Question: I want to load data into expandable list view, mProductList contains all the data should load to header and child list. I have loaded the data to header list. But I don't know how to load the data to child list. I have used this tutorial to do my expandable list view (<URL>.
Can anyone guide me how can I achieve it please. Any help will be appreciated.
ProductAdapter.java
'''
public class ProductAdapter extends BaseExpandableListAdapter {
private Context _context;
private List<String> _listDataHeader;
private LayoutInflater mInflater;
private boolean mShowQuantity;
private HashMap<String, List<String>> _listDataChild;
public ProductAdapter(Context context, List<String> listDataHeader,
LayoutInflater inflater,
HashMap<String, List<String>> listChildData, boolean showQuantity) {
this._context = context;
this._listDataHeader = listDataHeader;
mInflater = inflater;
mShowQuantity = showQuantity;
this._listDataChild = listChildData;
}
@Override
public Object getChild(int groupPosition, int childPosititon) {
return this._listDataChild.get(this._listDataHeader.get(groupPosition))
.get(childPosititon);
}
@Override
public long getChildId(int groupPosition, int childPosition) {
return childPosition;
}
@Override
public View getChildView(int groupPosition, final int childPosition,
boolean isLastChild, View convertView, ViewGroup parent) {
final String childText = (String) getChild(groupPosition, childPosition);
if (convertView == null) {
LayoutInflater infalInflater = (LayoutInflater) this._context
.getSystemService(Context.LAYOUT_INFLATER_SERVICE);
convertView = infalInflater.inflate(R.layout.cart_list_item, null);
}
TextView txtListChild = (TextView) convertView
.findViewById(R.id.lblListItem);
txtListChild.setText(childText);
return convertView;
}
@Override
public int getChildrenCount(int groupPosition) {
return this._listDataChild.get(this._listDataHeader.get(groupPosition))
.size();
}
@Override
public Object getGroup(int groupPosition) {
return this._listDataHeader.get(groupPosition);
}
@Override
public int getGroupCount() {
return this._listDataHeader.size();
}
@Override
public long getGroupId(int groupPosition) {
return groupPosition;
}
@Override
public View getGroupView(int groupPosition, boolean isExpanded,
View convertView, ViewGroup parent) {
String headerTitle = (String) getGroup(groupPosition);
if (convertView == null) {
LayoutInflater infalInflater = (LayoutInflater) this._context
.getSystemService(Context.LAYOUT_INFLATER_SERVICE);
convertView = infalInflater.inflate(R.layout.cart_list_group, null);
}
TextView lblListHeader = (TextView) convertView
.findViewById(R.id.lblListHeader);
lblListHeader.setTypeface(null, Typeface.BOLD);
lblListHeader.setText(headerTitle);
return convertView;
}
@Override
public boolean hasStableIds() {
return false;
}
@Override
public boolean isChildSelectable(int groupPosition, int childPosition) {
return true;
}
}
'''
Shoppingcart.java
'''
mCartList = ShoppingCartHelper.getCartList();
HashMap<String, List<String>> listDataChild = new HashMap<String, List<String>>();
List<String> listDataHeader = new ArrayList<String>();
List<String> listdescription = new ArrayList<String>();
List<String> listcrust = new ArrayList<String>();
List<String> listsize = new ArrayList<String>();
List<String> listDescriptionOne = new ArrayList<String>();
List<String> listDescriptionTwo = new ArrayList<String>();
List<String> listDescriptionHalf = new ArrayList<String>();
List<String> listExtracheese = new ArrayList<String>();
String description;
String crust;
// Make sure to clear the selections
for (int i = 0; i < mCartList.size(); i++) {
mCartList.get(i).selected = false;
hot_number = mCartList.size();
if (mCartList.get(i).description != null
&& !mCartList.get(i).description.isEmpty()) {
description = mCartList.get(i).description;
listdescription.add(description);
System.out.println("listdescription = " + listdescription);
}
if (mCartList.get(i).crust != null
&& !mCartList.get(i).crust.isEmpty()) {
crust = mCartList.get(i).crust;
listcrust.add(crust);
System.out.println("listcrust = " + listcrust);
}
}
listDataChild.put("listcrust", listcrust);
listDataHeader.addAll(listdescription);
// get the listview
expListView = (ExpandableListView) findViewById(R.id.lvExp);
mProductAdapter = new ProductAdapter(this, listDataHeader,
getLayoutInflater(), listDataChild, true);
// setting list adapter
expListView.setAdapter(mProductAdapter);
'''
}
Screenshot

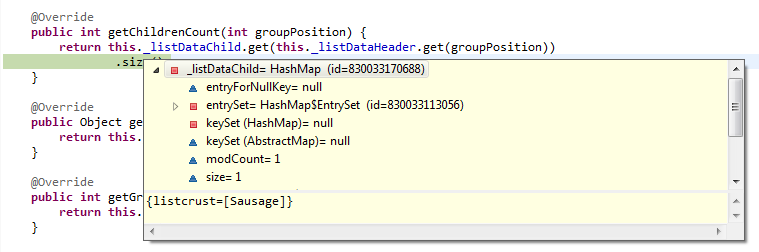
Answer: Hye there , i achieved this task little a month ago,
I made changes in my answer accordingly.
I am working on GSON way , kindly try with this one it is also working for me.
This is a JSONParser Class
'''
public class JSONParser {
static InputStream iStream = null;
static JSONArray jarray = null;
static String json = "";
public JSONParser() {
}
public JSONArray getJSONFromUrl(String url) {
StringBuilder builder = new StringBuilder();
HttpClient client = new DefaultHttpClient();
HttpGet httpGet = new HttpGet(url);
try {
HttpResponse response = client.execute(httpGet);
StatusLine statusLine = response.getStatusLine();
int statusCode = statusLine.getStatusCode();
if (statusCode == 200) {
HttpEntity entity = response.getEntity();
InputStream content = entity.getContent();
BufferedReader reader = new BufferedReader(
new InputStreamReader(content));
String line;
while ((line = reader.readLine()) != null) {
builder.append(line);
}
} else {
Log.e("==>", "Failed to download file");
}
} catch (ClientProtocolException e) {
e.printStackTrace();
} catch (IOException e) {
e.printStackTrace();
} // Parse String to JSON object
try {
jarray = new JSONArray(builder.toString());
} catch (JSONException e) {
Log.e("JSON Parser", "Error parsing data " + e.toString());
} // return JSON Object
return jarray;
}
}
'''
Now use it in your main activity like this i have used.
'''
public class Main extends ExpandableListActivity {
Button btnGET;
JSONParser jp;
JSONObject jsonObject = new JSONObject();
JSONArray jarray = new JSONArray();
ExpandableListView elv;
ProgressDialog pd;
List<HashMap<String, String>> parent = new ArrayList<HashMap<String, String>>();
List<List<HashMap<String, String>>> child = new ArrayList<List<HashMap<String, String>>>();
private static String URL = "http://192.168.0.100:7001/com.faisal.REST_WS/api/v1/json";
private static final String Name = "Name";
private static final String IDNumber = "IDNumber";
private static final String FatherName = "FatherName";
private static final String Occupation = "Occupation";
private static final String Age = "Age";
private static final String MartialStatus = "MartialStatus";
private static final String UserStatus = "UserStatus";
private static final String DateOfBirth = "DateOfBirth";
private static final String Brand = "Brand";
protected void onCreate(Bundle savedInstanceState) {
super.onCreate(savedInstanceState);
setContentView(R.layout.activity_main);
btnGET = (Button) findViewById(R.id.btn_GET);
btnGET.setOnClickListener(new OnClickListener() {
@Override
public void onClick(View v) {
APICaller caller = new APICaller();
caller.execute();
}
});
}
private class APICaller extends AsyncTask<String, Void, Boolean> {
// private Context context;
@Override
protected void onPreExecute() {
super.onPreExecute();
// pDialog = ProgressDialog.show(Main.this,"", "Getting data...");
pd = new ProgressDialog(Main.this);
pd.setMessage("Getting Data ...");
pd.setIndeterminate(false);
pd.setCancelable(true);
pd.show();
}
@Override
protected Boolean doInBackground(String... params) {
JSONParser jp = new JSONParser();
JSONArray jarray = jp.getJSONFromUrl(URL);
try {
for (int i = 0; i < jarray.length(); i++) {
HashMap<String, String> mapparent = new HashMap<String, String>();
List<HashMap<String, String>> mapchild = new ArrayList<HashMap<String, String>>();
HashMap<String, String> minimapchild = new HashMap<String, String>();
JSONObject jsonObject = jarray.getJSONObject(i);
mapparent.put("IDNumber", jsonObject.getString("IDNumber"));
parent.add(mapparent);
// jsonObject = jarray.getJSONObject(i);
minimapchild.put("Name", jsonObject.getString("Name"));
minimapchild.put("FatherName",
jsonObject.getString("FatherName"));
minimapchild.put("Occupation",
jsonObject.getString("Occupation"));
minimapchild.put("Age", jsonObject.getString("Age"));
minimapchild.put("MartialStatus",
jsonObject.getString("MartialStatus"));
minimapchild.put("Brand", jsonObject.getString("Brand"));
minimapchild.put("UserStatus",
jsonObject.getString("UserStatus"));
minimapchild.put("DateOfBirth",
jsonObject.getString("DateOfBirth"));
mapchild.add(minimapchild);
child.add(mapchild);
}
} catch (JSONException e) {
e.printStackTrace();
}
return null;
}
@Override
protected void onPostExecute(final Boolean success) {
if (pd.isShowing()) {
pd.cancel();
}
ExpandableListAdapter adapter = new SimpleExpandableListAdapter(
getApplicationContext(), parent, R.layout.parent_row,
new String[] { IDNumber }, new int[] { R.id.idn }, child,
R.layout.child_row, new String[] { Name, FatherName, Age,
Occupation, MartialStatus, UserStatus, Brand,
DateOfBirth }, new int[] { R.id.name, R.id.fn,
R.id.Occup, R.id.M_S, R.id.U_S, R.id.brand,
R.id.age, R.id.DofB });
setListAdapter(adapter);
elv = getExpandableListView();
}
}
}
'''
This is my JSON
'''
[
{
"IDNumber": 2,
"Name": "PDP",
"FatherName": "DER",
"Age": "AA",
"DateOfBirth": "16th Nov YYYY",
"Occupation": "Senior .NET Dev",
"MartialStatus": "UnMarried",
"Brand": "YYZ",
"UserStatus": "Family"
},
{
"IDNumber": 3,
"Name": "EWR",
"FatherName": "GRT",
"Age": "AA",
"DateOfBirth": "16th May YYYY",
"Occupation": "Executive Shu Shef",
"MartialStatus": "Married",
"Brand": "XXX",
"UserStatus": "Family"
},
]
'''
This is the simplest way to achieve but it is lengthy, i am working on GSON , will update my answer to GSON expandable way soon, actually, i myself a UNI 3rd year student, get less time to do study my career path development and usually stay busy in Uni work :/.!